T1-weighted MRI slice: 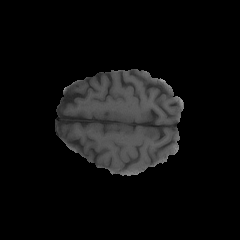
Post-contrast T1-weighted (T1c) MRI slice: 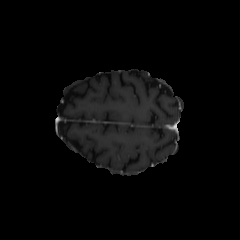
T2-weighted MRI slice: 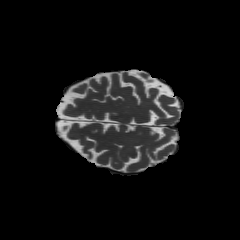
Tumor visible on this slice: no